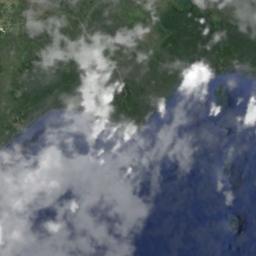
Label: cloud